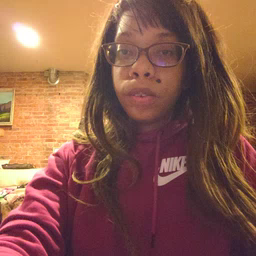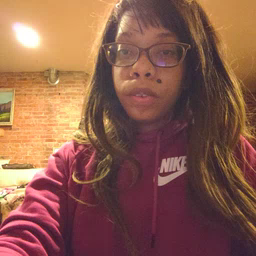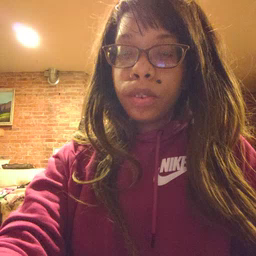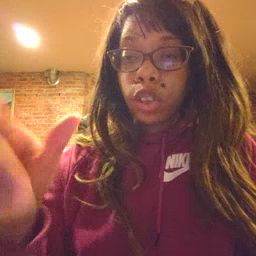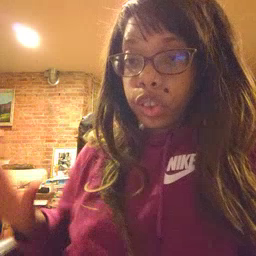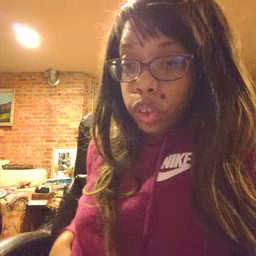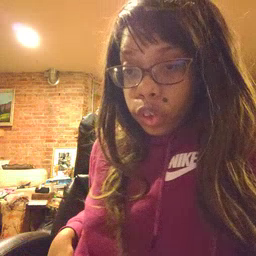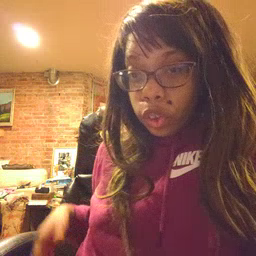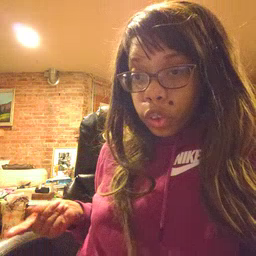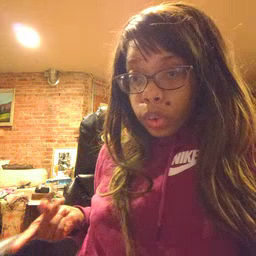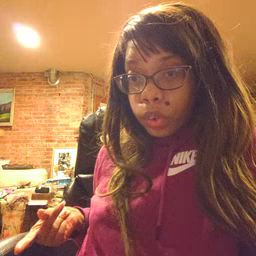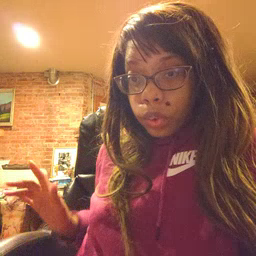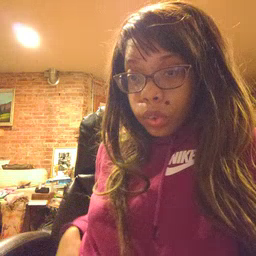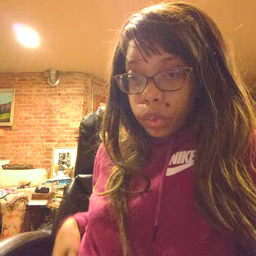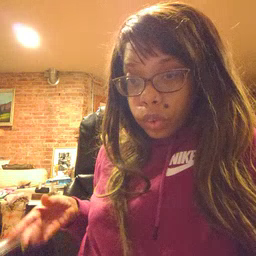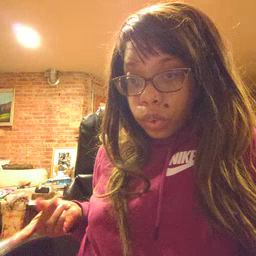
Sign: dog